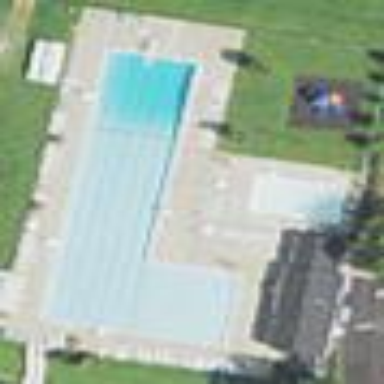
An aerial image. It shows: Sports centre focused on swimming activities.